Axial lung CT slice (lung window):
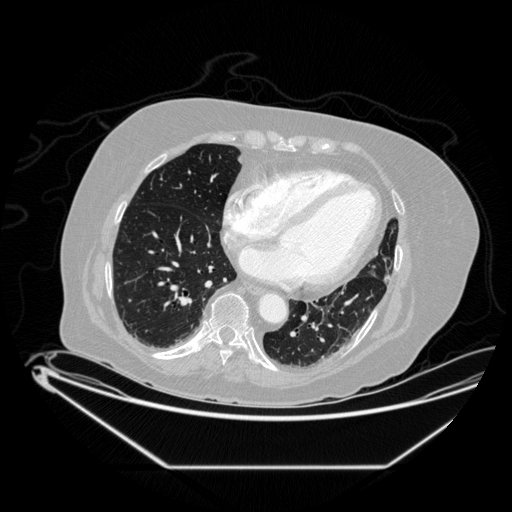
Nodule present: no